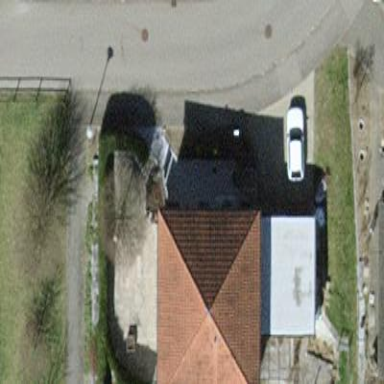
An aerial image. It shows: Detached building with pyramidal roof shape.